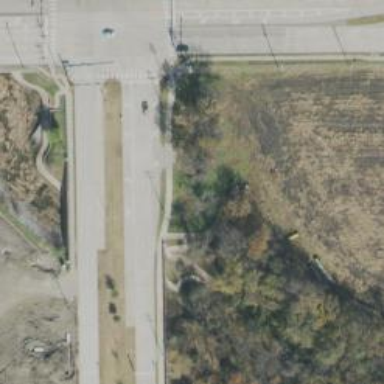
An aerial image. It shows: Secondary road with separate sidewalks.